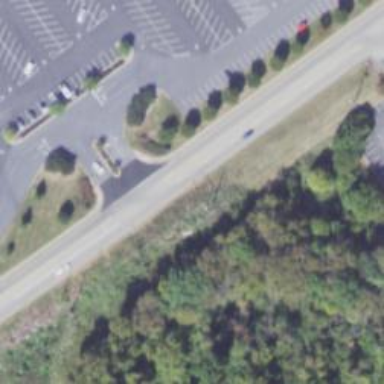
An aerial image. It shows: Tertiary road with asphalt surface and sidewalk on the left.